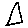
Label: triangle